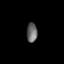
Tissue: prostate
Cell type: Fibroblasts
Senescence score: 0.7209
Nuclear area (px): 200
Mean DAPI intensity: 103.34